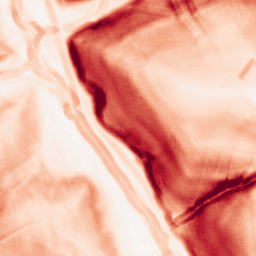
Category: morphological
Decomposition family: morphological_gradient
Decomposition parameters: size: 5
shape: diamond
Upsampling method: sinc_hamming
Upsampling parameters: scale: 4
kernel_size: 8
Upsampling scale: 4